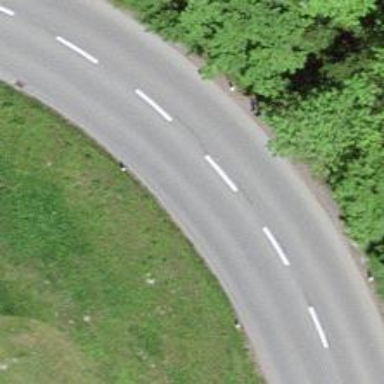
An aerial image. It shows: Tertiary road with asphalt surface and lane markings. There are no sidewalks.